The image is the raw acceleration waveform (amplitude versus time) of a rotating-machine vibration signal. Based on the visible evidence, which rotor condition applies: normal, misalignment, unbalance, looseness?
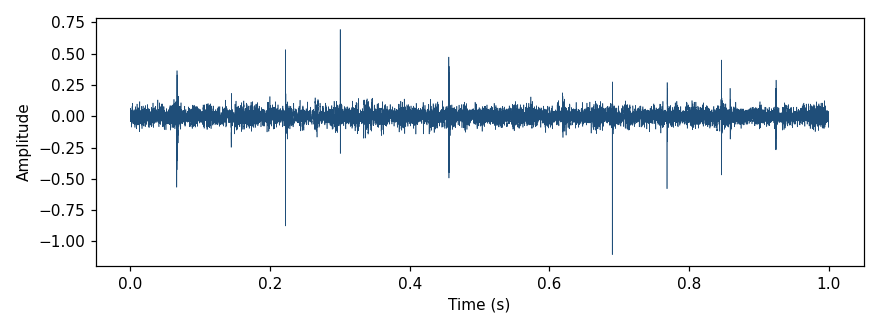
Answer: misalignment